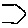
Label: hexagon